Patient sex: M
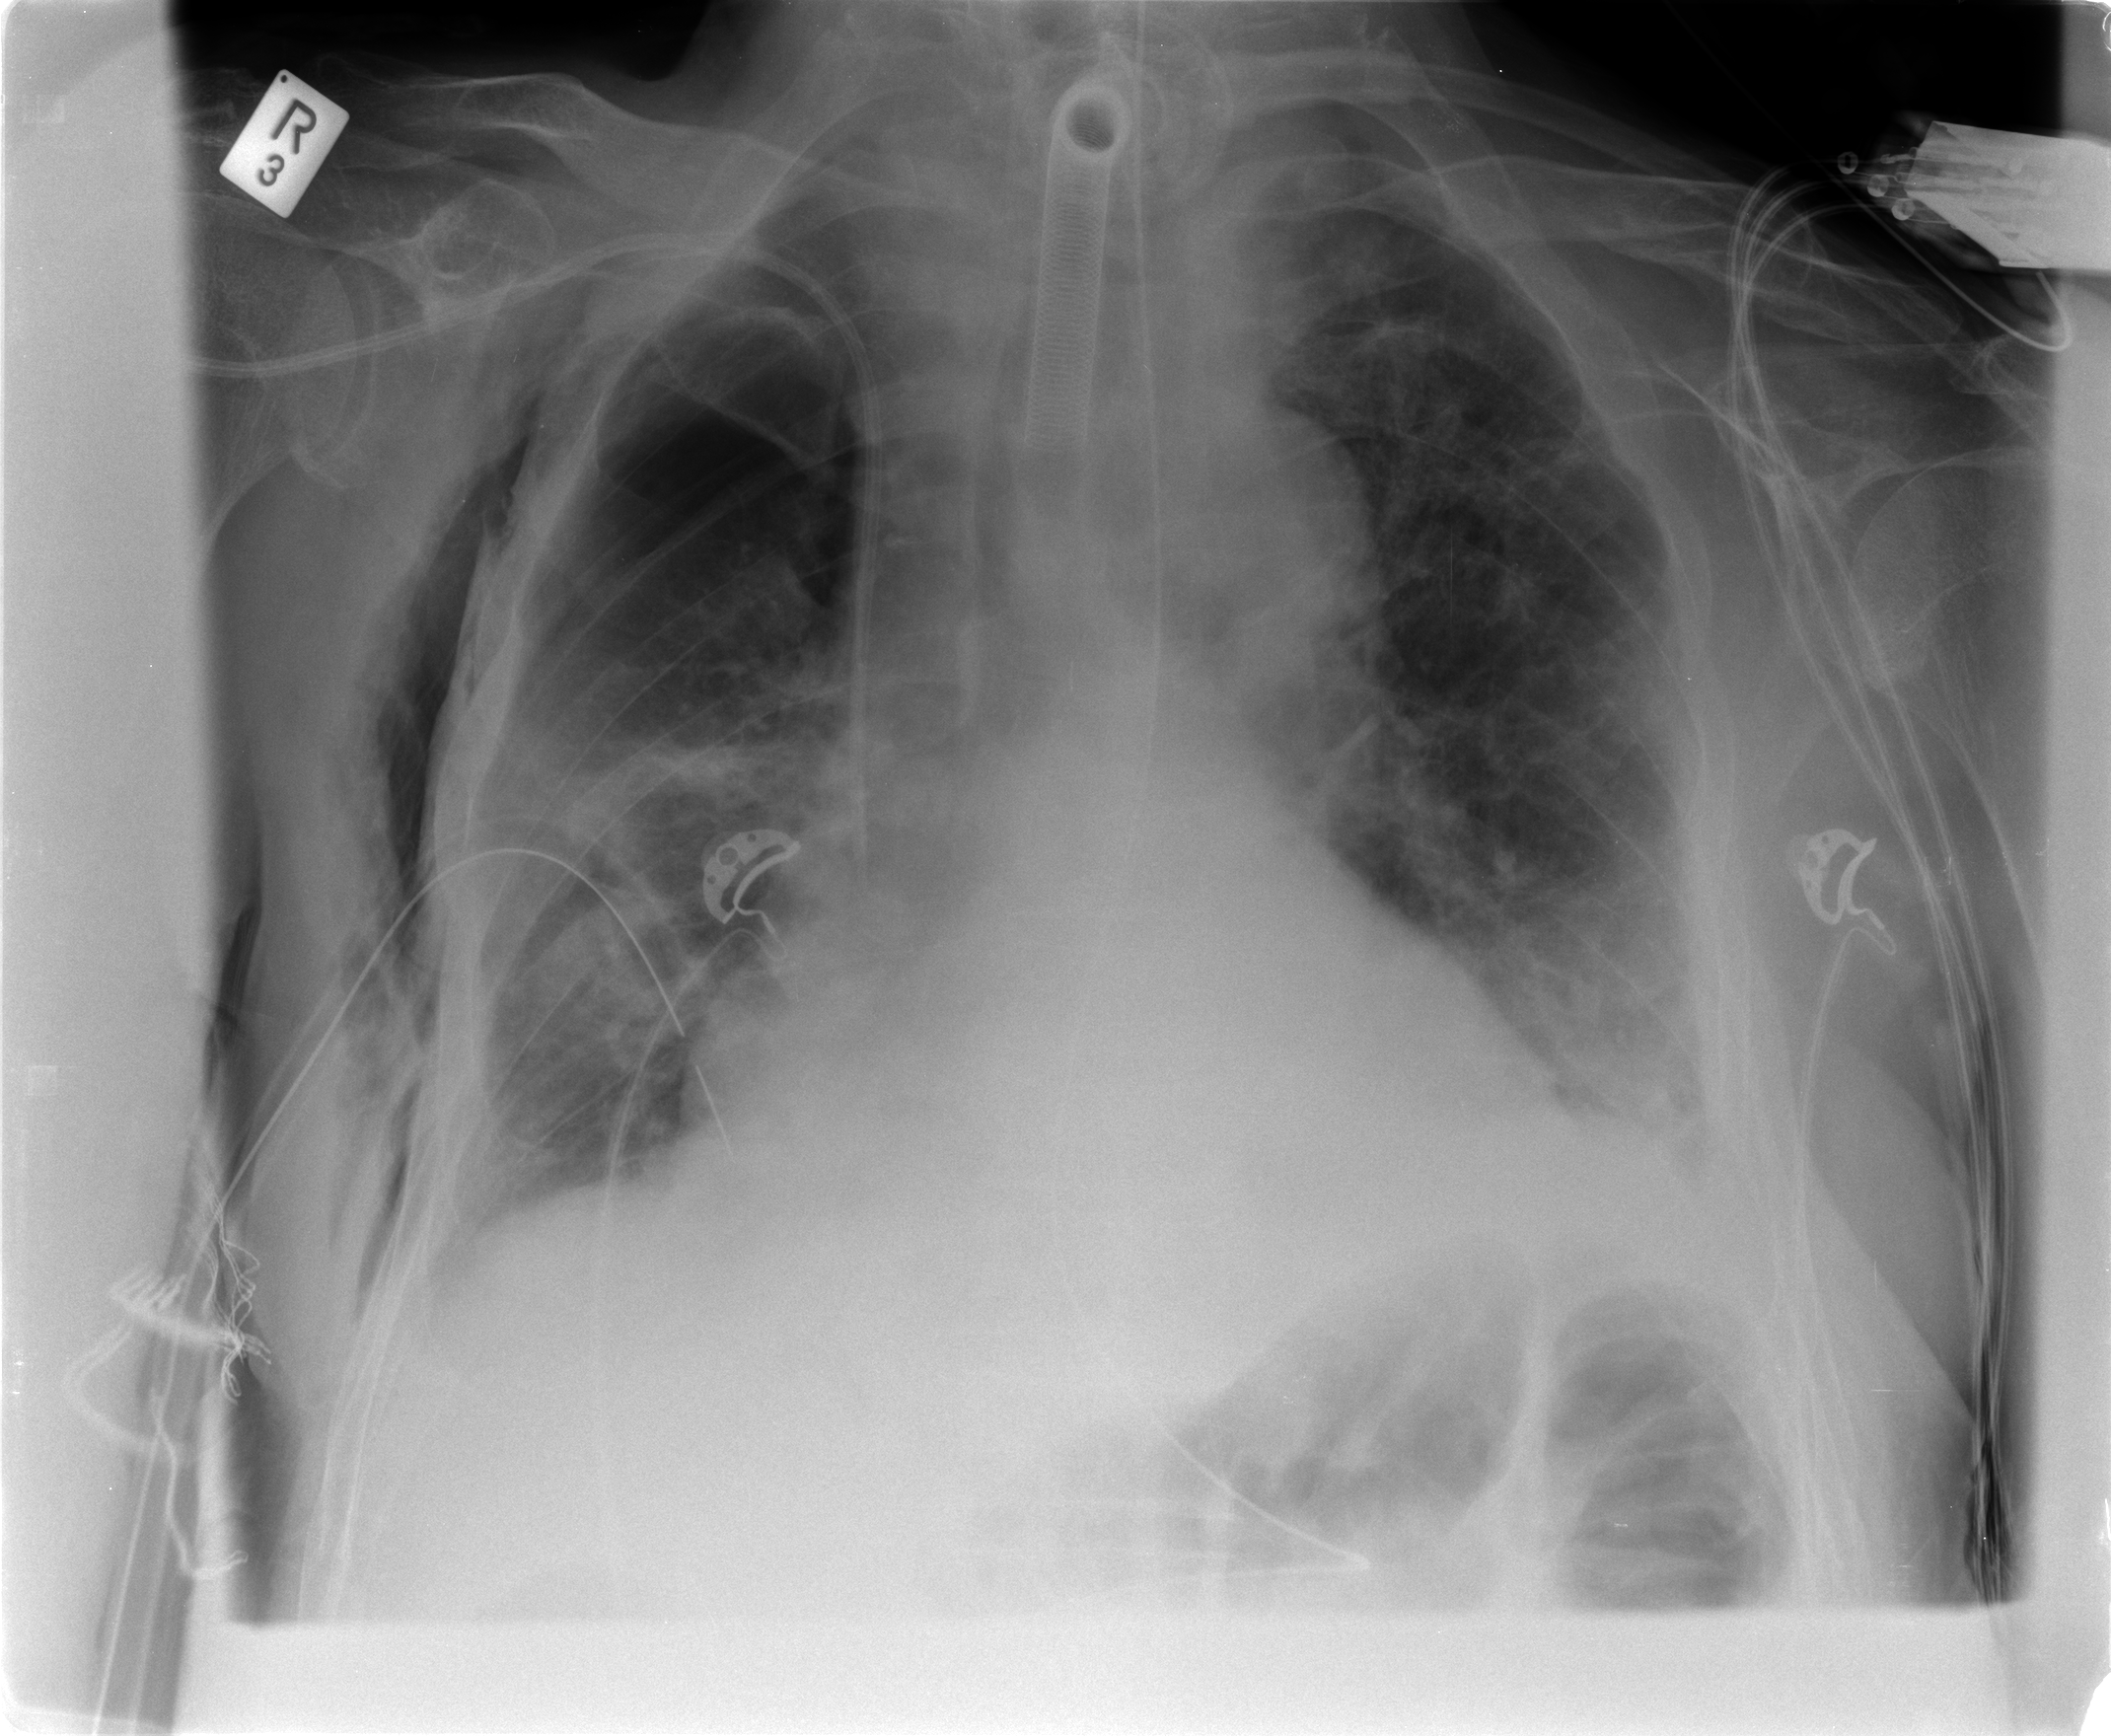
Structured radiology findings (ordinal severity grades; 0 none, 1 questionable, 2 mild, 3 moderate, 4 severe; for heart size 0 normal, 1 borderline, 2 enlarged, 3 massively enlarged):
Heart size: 0
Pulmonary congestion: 2
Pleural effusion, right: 0
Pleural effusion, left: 2
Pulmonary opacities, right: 2
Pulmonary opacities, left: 2
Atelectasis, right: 2
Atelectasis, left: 2